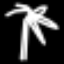
Label: palm tree